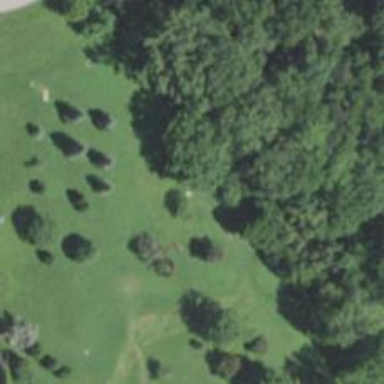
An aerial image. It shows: Disc golf tee.